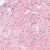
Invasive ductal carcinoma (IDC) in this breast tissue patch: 0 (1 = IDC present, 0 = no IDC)